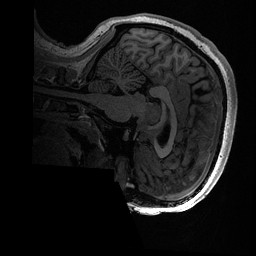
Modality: T1w
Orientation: sagittal
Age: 21
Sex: female
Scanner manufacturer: ge
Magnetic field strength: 3 T
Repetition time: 0.006952 s
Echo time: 0.00292 s